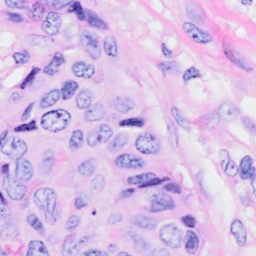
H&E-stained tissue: Breast